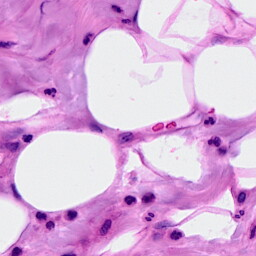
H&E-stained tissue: Breast